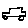
Label: car